Interaction volume radius: 10 \u00c5
Interaction volume height: 10 \u00c5
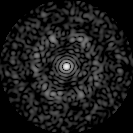
Disorder parameter: 0.8085